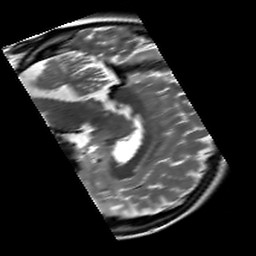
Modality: T2w
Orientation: sagittal
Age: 19
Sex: male
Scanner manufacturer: siemens
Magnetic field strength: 3 T
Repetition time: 7 s
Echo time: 0.09 s